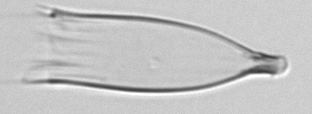
Label: Favella